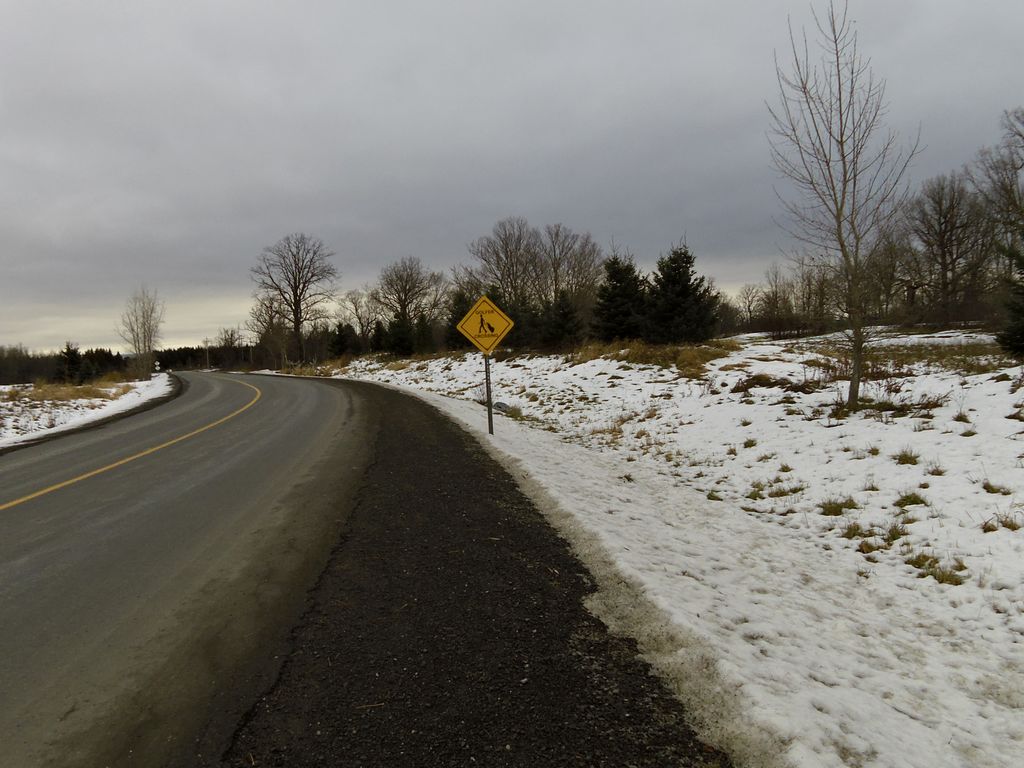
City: ottawa-gatineau